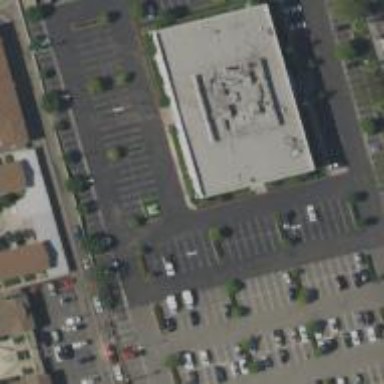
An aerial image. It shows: Parking area.